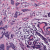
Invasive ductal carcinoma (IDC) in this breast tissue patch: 1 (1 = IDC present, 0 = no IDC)